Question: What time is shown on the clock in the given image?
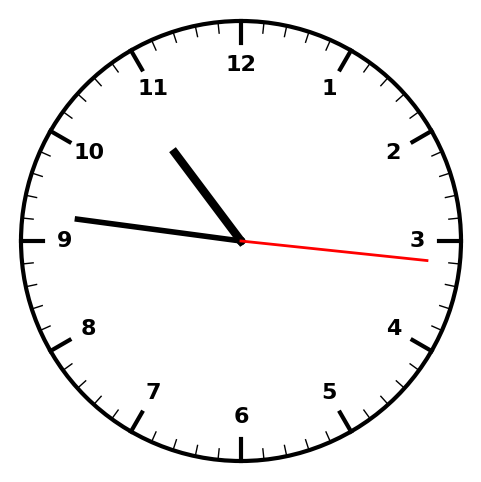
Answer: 10:46:16